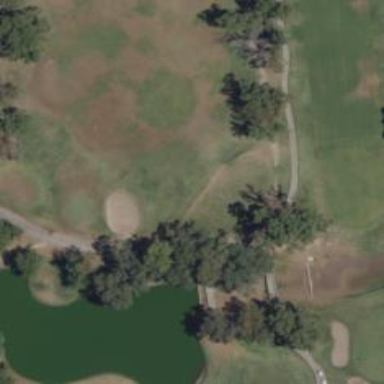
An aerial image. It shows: Path for both road and golf.